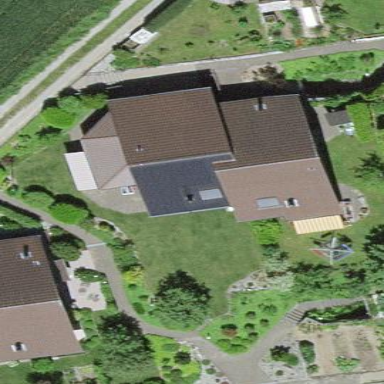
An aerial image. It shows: Residential building.